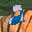
Label: 2